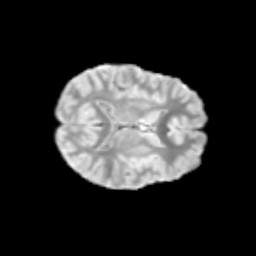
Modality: T2w
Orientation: axial
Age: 11
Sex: female
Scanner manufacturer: siemens
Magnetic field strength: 3 T
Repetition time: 3.8 s
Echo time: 0.07 s